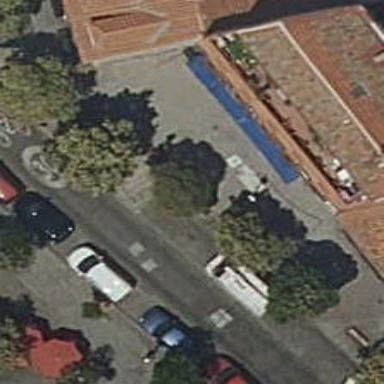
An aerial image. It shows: Bus stop with platform for public transport.